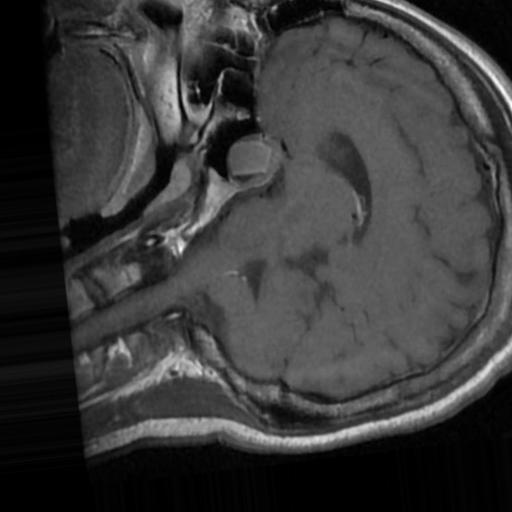
Label: brain_tumor